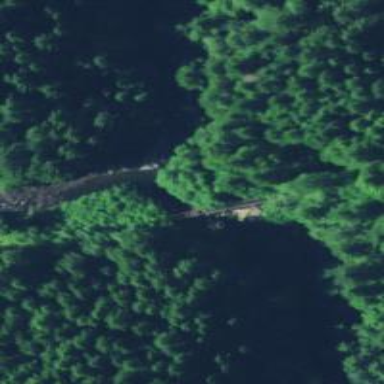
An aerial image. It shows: Disused railway.